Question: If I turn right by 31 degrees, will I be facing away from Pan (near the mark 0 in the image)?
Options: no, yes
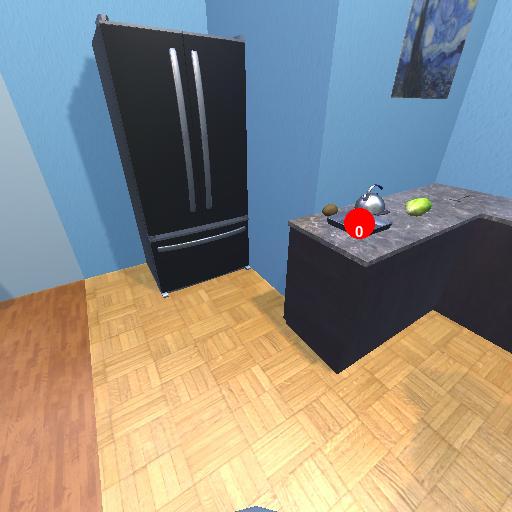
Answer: no